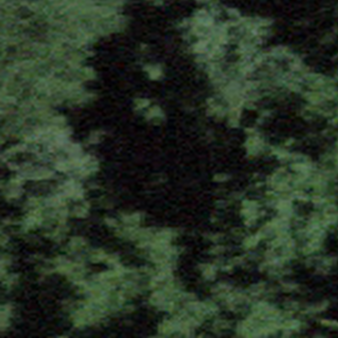
Label: other